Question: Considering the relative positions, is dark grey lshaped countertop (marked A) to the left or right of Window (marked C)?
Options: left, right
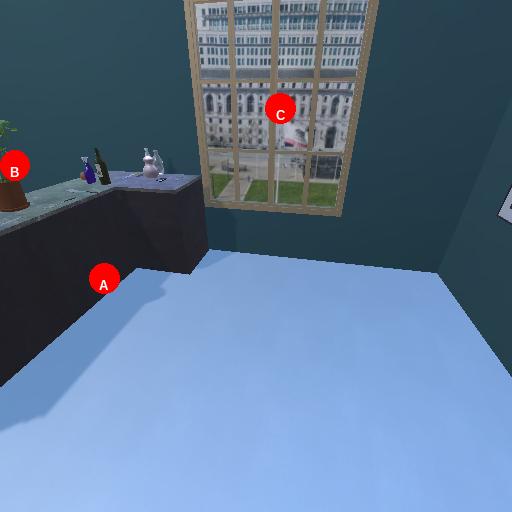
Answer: left